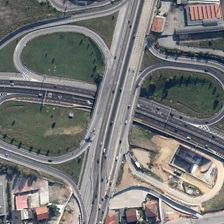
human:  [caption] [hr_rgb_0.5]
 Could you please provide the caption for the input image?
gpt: some buildings and green trees are near a viaduct .

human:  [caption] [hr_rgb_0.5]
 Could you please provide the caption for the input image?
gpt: some buildings and green trees are near a viaduct .

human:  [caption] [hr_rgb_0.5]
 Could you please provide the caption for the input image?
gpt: some buildings and green trees are near a viaduct .

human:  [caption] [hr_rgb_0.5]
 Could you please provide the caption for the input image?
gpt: some buildings and green trees are near a viaduct .

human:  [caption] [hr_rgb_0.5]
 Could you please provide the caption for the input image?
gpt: some buildings and green trees are near a viaduct .